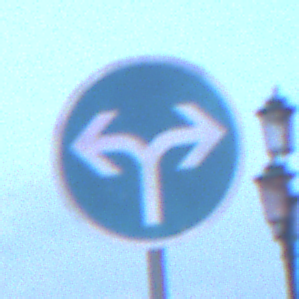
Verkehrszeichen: VorgeschriebeneFahrtrichtungRechtsOderLinks
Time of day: Dawn
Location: Outdoor (Urban)
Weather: PartlyCloudy
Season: NotSpecified
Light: Natural